Question: I was wondering how a ticker like this is created:

As you can see in the image, the ticker is the area with the $.
Is there any method or script plugin, that can generate this? (Not the design, as I will style it myself, just the effect)
Thanks in advance.
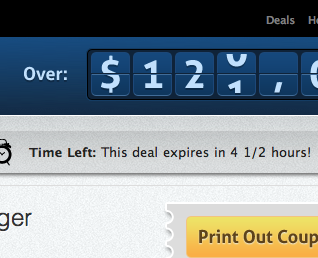
Answer: Something like this?
<URL>